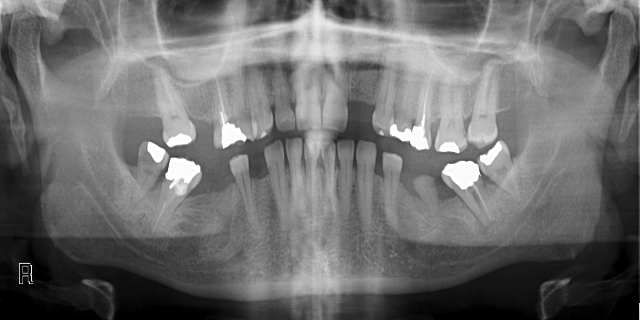
adult